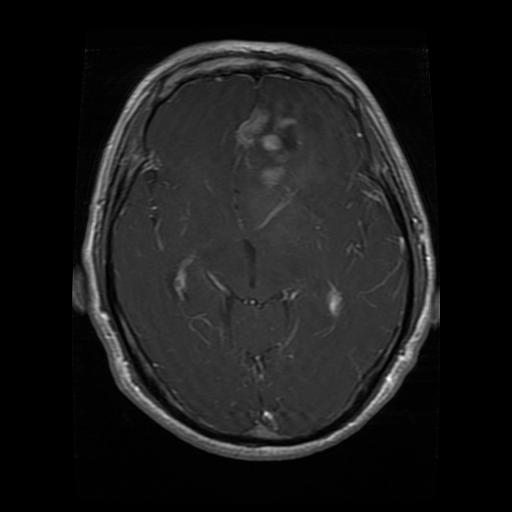
Label: glioma